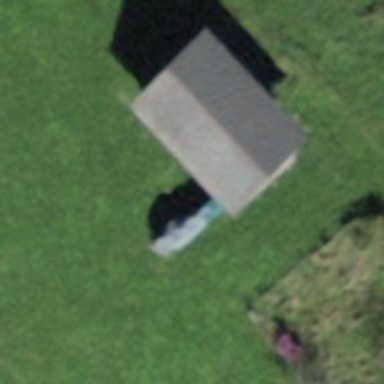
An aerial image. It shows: Barn.